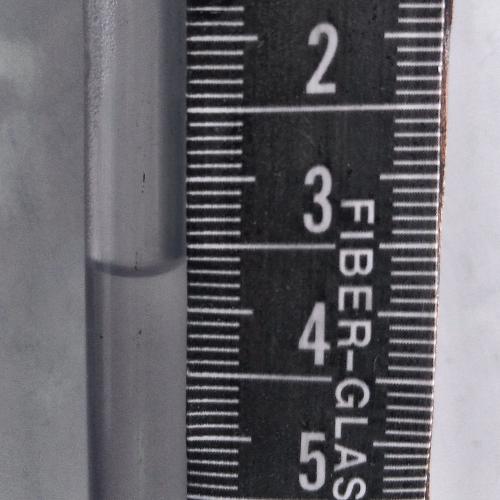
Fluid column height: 3.7 cm